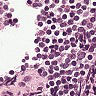
Metastatic tissue present: no